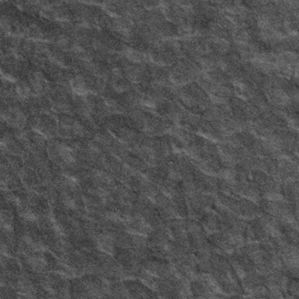
Label: frost